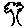
Label: tree